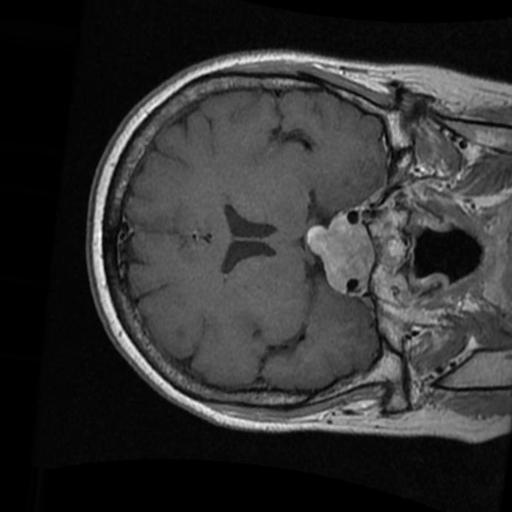
Label: brain_tumor